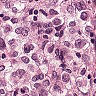
Metastatic tissue present: yes